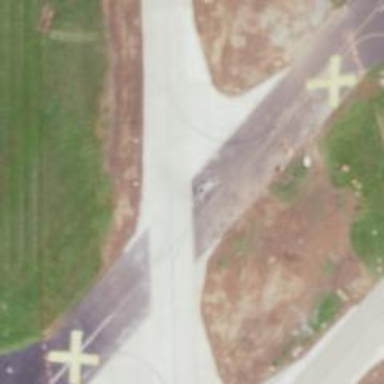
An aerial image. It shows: View of taxiway at the airport.